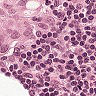
Metastatic tissue present: yes